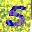
Label: 5